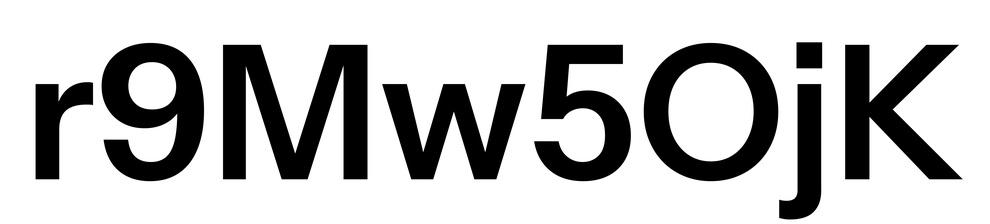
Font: InstrumentSans_SemiBold